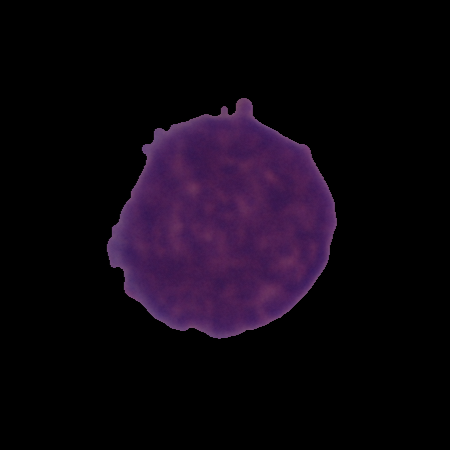
Label: healthy